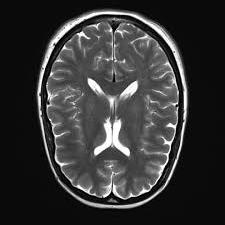
Label: notumor